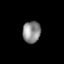
Tissue: lung
Cell type: Epithelial cells
Senescence score: 0.1729
Nuclear area (px): 380
Mean DAPI intensity: 140.068